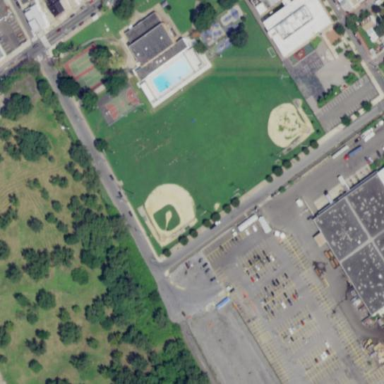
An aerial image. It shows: Baseball pitch for leisure land.